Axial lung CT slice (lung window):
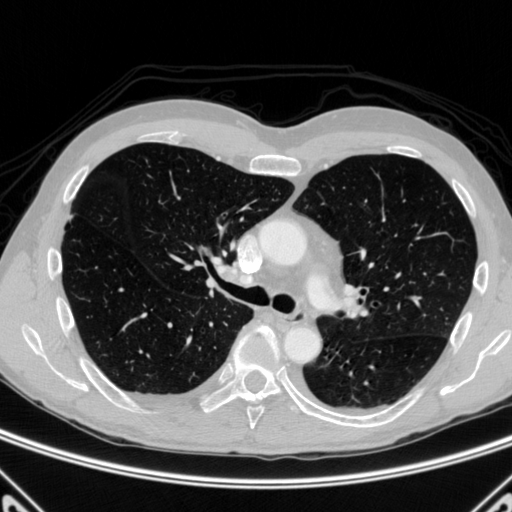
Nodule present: no